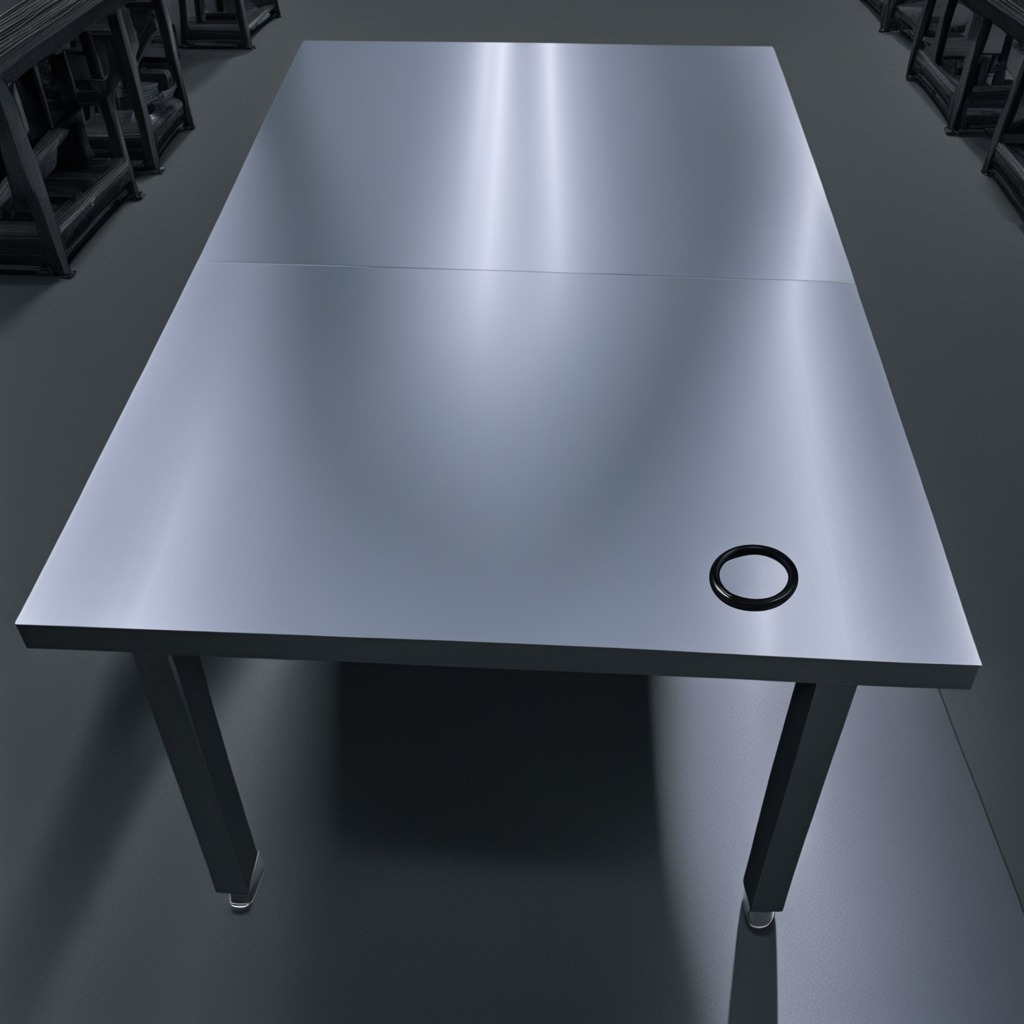
A rubber O-ring lies on the tabletop.